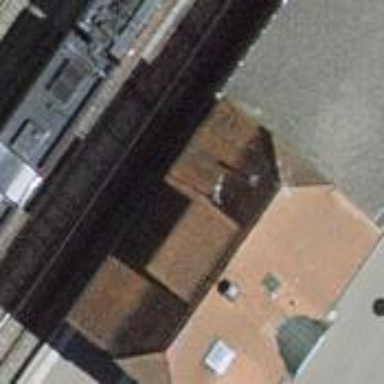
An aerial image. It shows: Train station building.